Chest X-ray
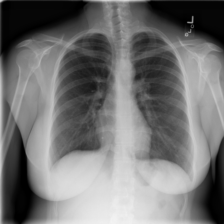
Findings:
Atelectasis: negative
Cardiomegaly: negative
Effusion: negative
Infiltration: negative
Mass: negative
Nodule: negative
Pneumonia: negative
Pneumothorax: negative
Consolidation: negative
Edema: negative
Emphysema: negative
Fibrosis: negative
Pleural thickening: negative
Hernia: negative